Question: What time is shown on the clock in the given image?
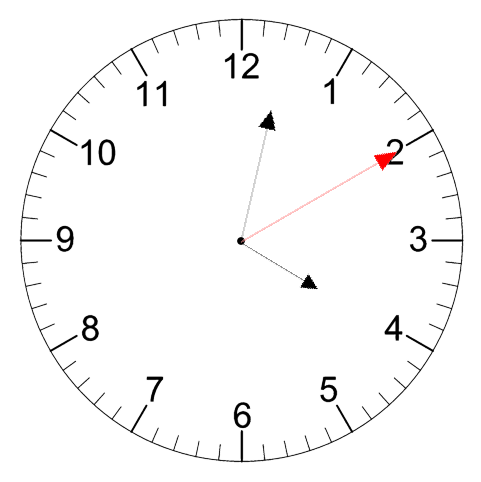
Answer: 04:02:10